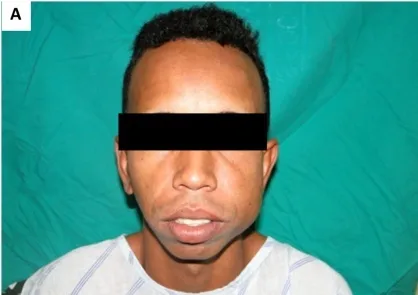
Extraoral and intraoral views. (A) Note an asymmetry in the left lower third of the face.
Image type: medical_photograph (oral_photograph)